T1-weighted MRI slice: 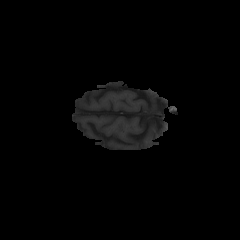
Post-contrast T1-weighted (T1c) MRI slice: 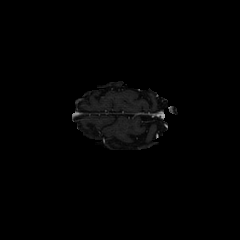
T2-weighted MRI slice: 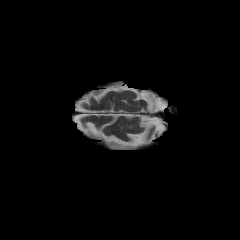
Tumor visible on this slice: no